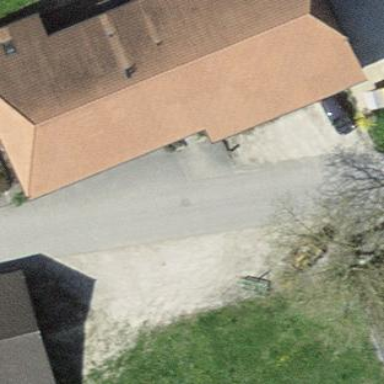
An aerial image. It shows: Farm building.